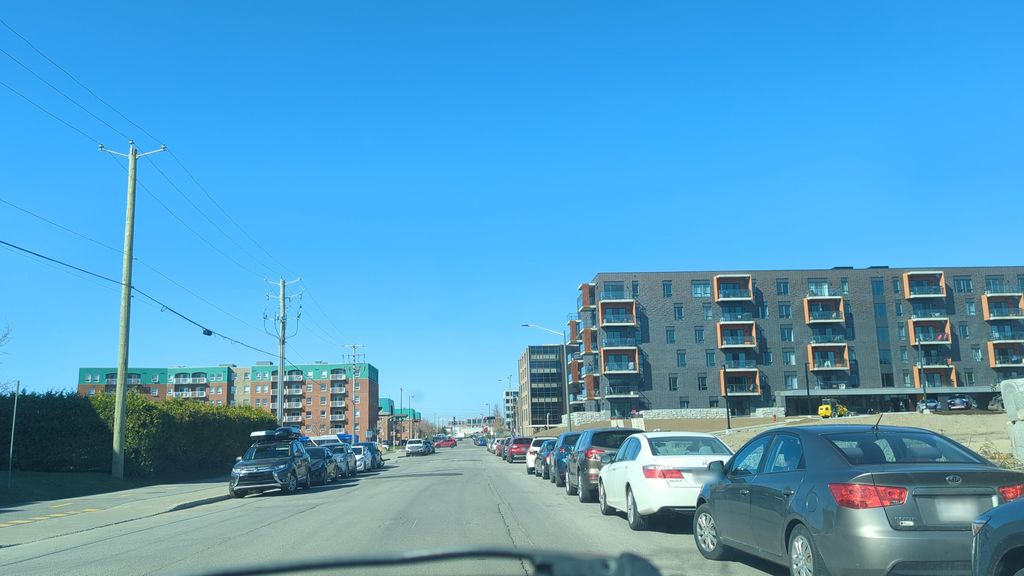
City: quebec_city